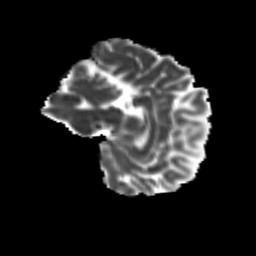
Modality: MD
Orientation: sagittal
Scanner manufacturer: siemens
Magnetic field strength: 3 T
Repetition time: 9.2 s
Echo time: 0.084 s